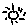
Label: sun